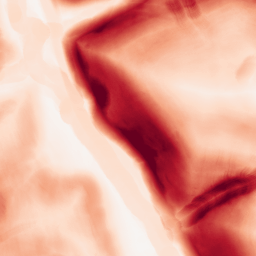
Category: morphological
Decomposition family: morphological_gradient
Decomposition parameters: size: 10
shape: disk
Upsampling method: bicubic
Upsampling parameters: scale: 4
Upsampling scale: 4